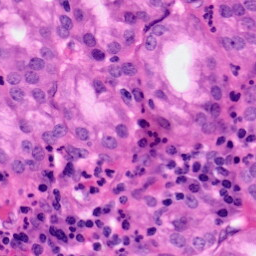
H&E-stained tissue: Pancreatic